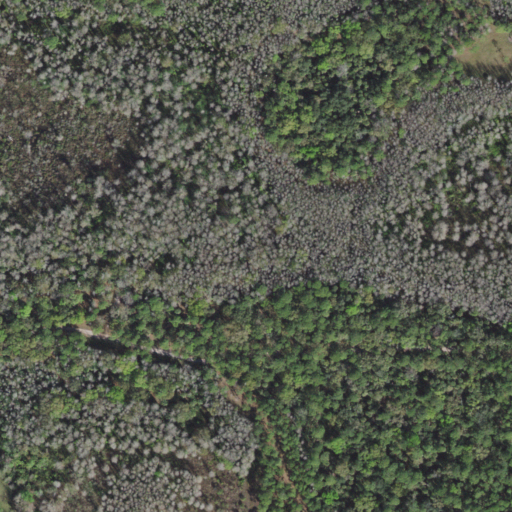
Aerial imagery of island in Florida named Dark Hammock containing only woody wetlands